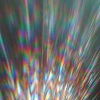
Label: sunburn